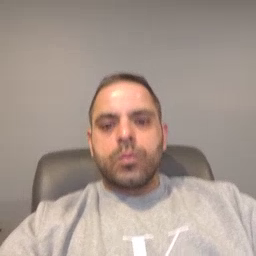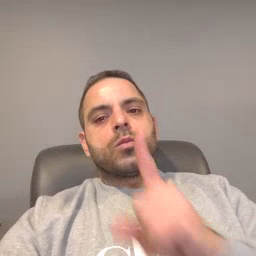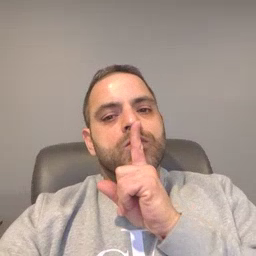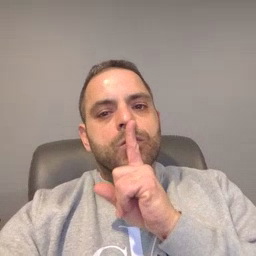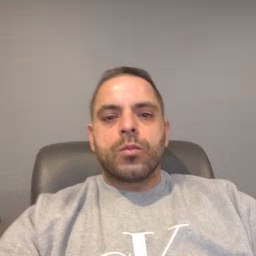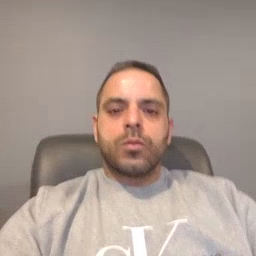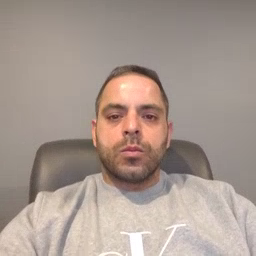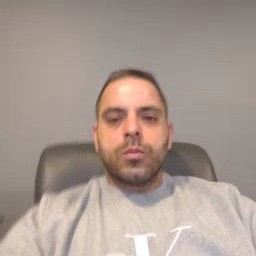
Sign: shhh